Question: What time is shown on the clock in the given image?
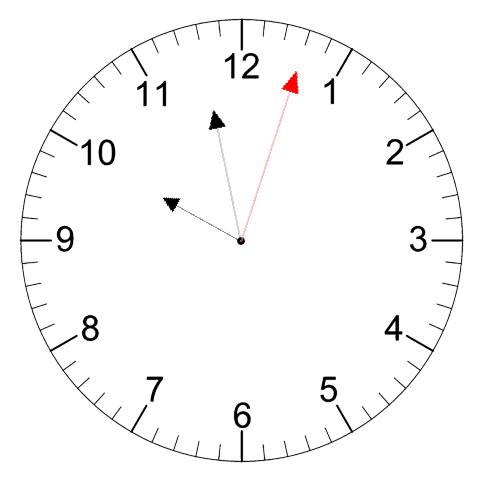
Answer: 09:58:03